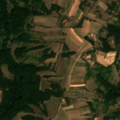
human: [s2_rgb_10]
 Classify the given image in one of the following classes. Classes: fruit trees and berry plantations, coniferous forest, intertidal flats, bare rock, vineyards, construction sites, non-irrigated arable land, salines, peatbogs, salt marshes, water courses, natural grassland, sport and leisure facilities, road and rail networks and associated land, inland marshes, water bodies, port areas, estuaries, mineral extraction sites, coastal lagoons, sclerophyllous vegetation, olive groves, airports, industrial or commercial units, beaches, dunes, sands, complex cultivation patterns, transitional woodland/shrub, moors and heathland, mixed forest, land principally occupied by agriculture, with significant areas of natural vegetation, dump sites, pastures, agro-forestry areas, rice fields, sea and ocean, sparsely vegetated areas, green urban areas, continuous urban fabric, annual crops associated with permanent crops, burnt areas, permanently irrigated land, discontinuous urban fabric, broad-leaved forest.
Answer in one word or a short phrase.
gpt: complex cultivation patterns, land principally occupied by agriculture, with significant areas of natural vegetation, broad-leaved forest